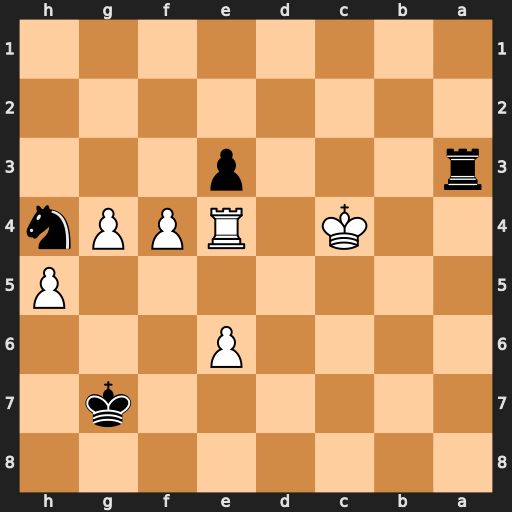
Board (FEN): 8/6k1/4P3/7P/2K1RPPn/r3p3/8/8
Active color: b
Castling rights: -
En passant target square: -
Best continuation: Ra4+ Kd3 Rxe4 Kxe4 e2